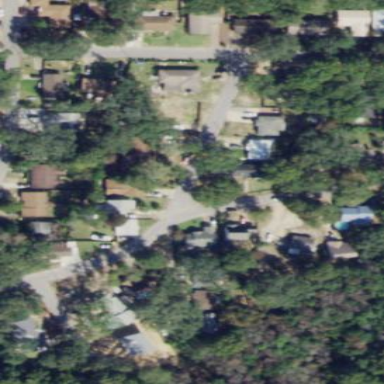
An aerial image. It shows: This residential area consists of single-family homes.